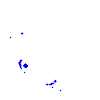
Particle: pion